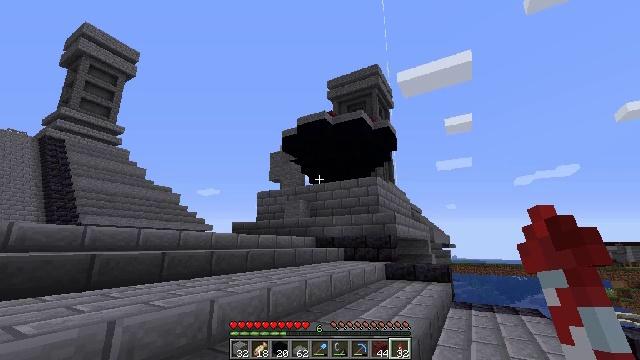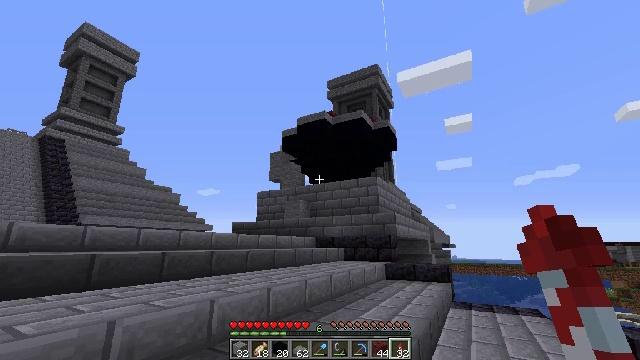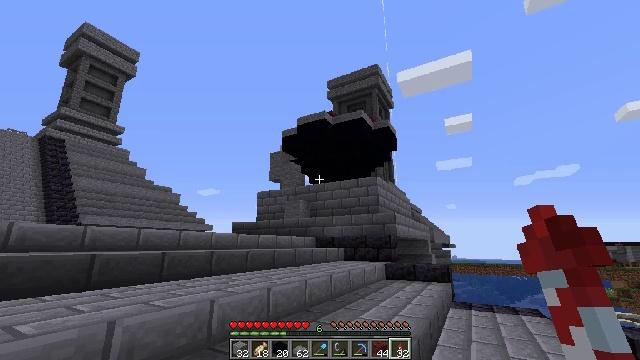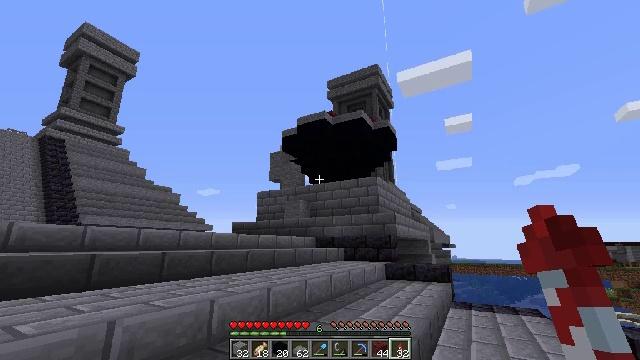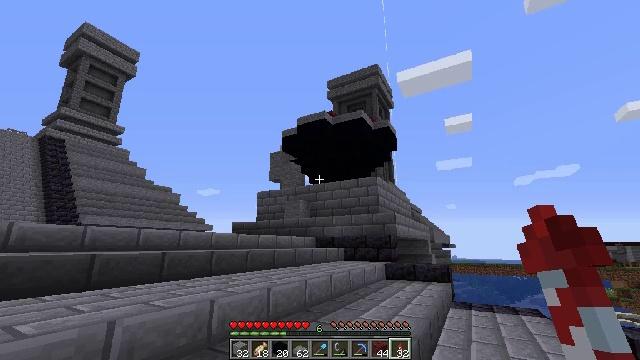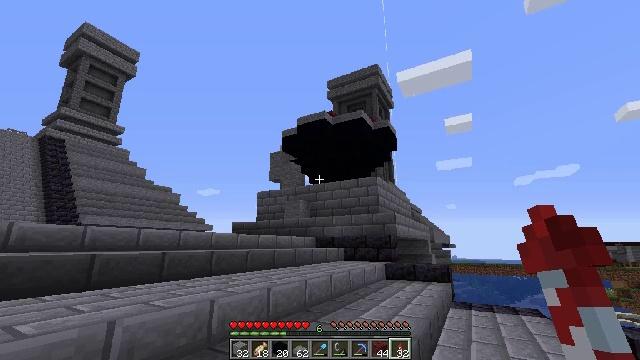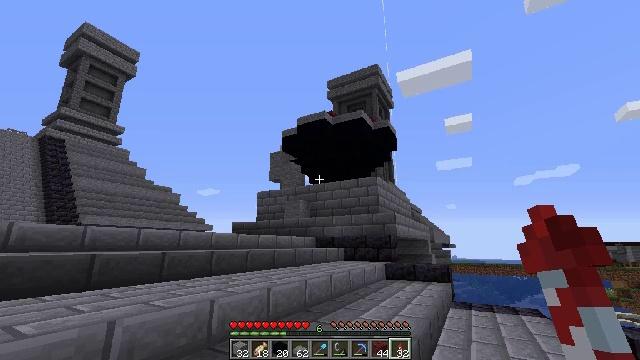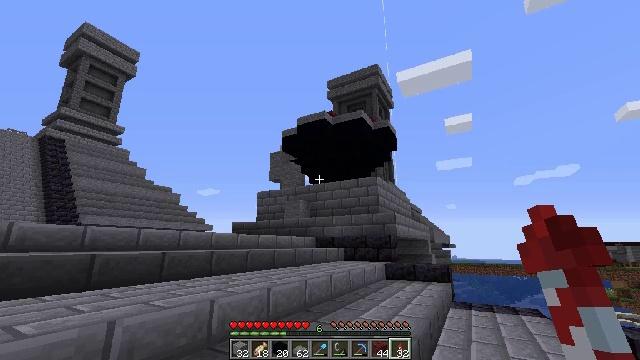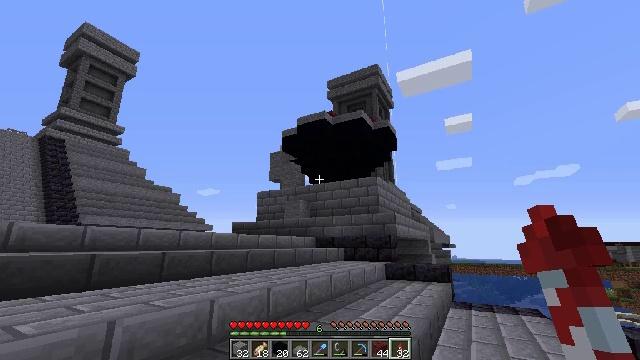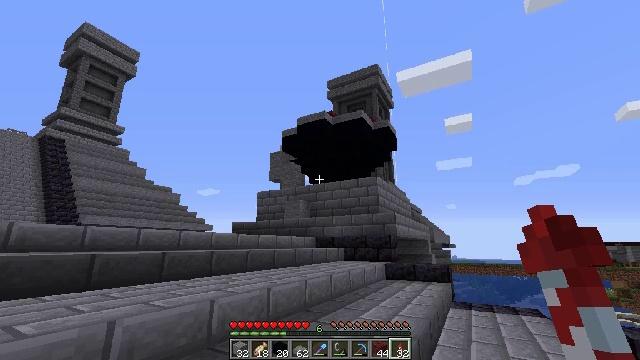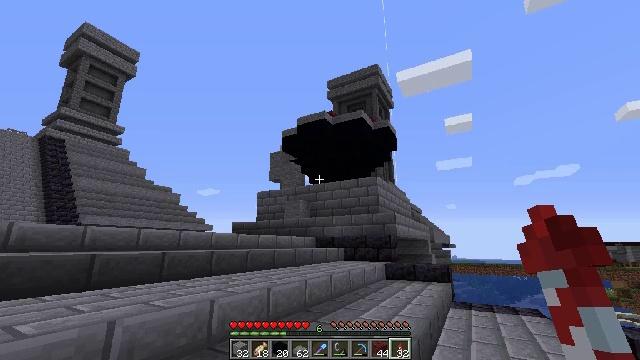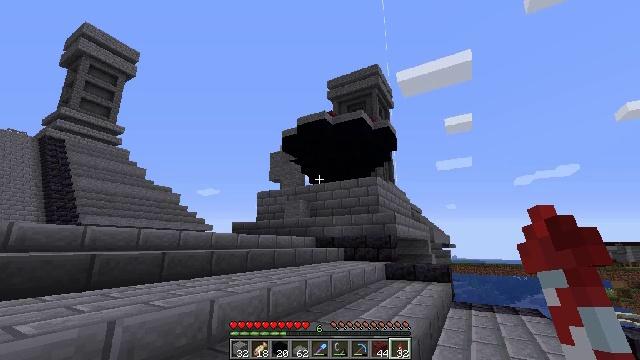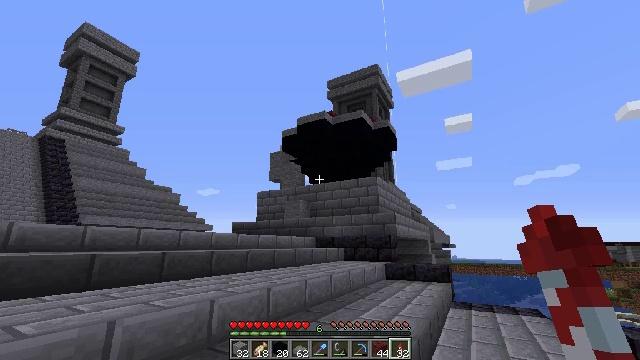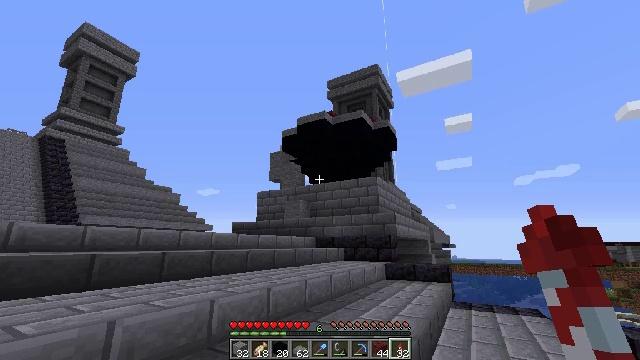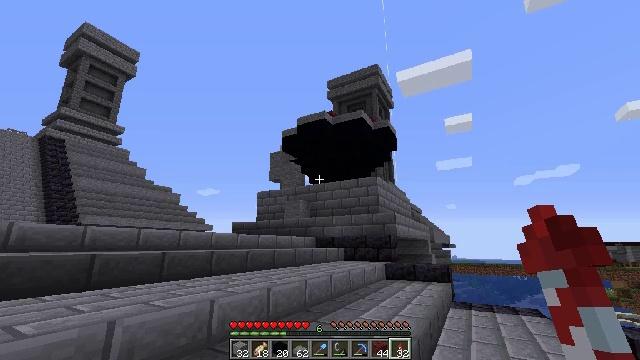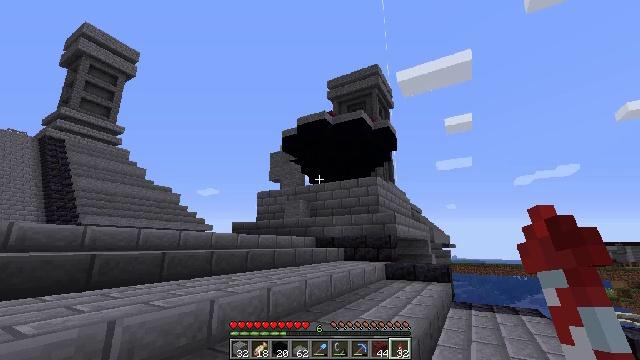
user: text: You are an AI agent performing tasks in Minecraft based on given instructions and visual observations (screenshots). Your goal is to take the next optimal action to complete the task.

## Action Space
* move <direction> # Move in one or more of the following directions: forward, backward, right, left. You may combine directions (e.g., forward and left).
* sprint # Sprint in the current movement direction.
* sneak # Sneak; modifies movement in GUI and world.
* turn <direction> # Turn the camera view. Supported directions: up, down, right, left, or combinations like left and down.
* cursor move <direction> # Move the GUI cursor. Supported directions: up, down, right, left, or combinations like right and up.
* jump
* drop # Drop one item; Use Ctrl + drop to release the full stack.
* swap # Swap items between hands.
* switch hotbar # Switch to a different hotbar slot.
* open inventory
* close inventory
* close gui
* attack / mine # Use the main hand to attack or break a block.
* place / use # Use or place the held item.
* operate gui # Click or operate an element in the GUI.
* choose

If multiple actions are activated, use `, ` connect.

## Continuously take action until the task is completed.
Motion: motion action
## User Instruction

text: Combine materials to make white concrete powder.
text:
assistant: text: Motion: no_op
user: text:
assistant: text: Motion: no_op
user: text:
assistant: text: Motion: no_op
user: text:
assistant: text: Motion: no_op
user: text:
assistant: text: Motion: no_op
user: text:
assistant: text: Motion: no_op
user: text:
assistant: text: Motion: no_op
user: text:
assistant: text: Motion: no_op
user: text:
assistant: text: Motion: no_op
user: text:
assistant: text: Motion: no_op
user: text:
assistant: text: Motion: no_op
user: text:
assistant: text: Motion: no_op
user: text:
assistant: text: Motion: no_op
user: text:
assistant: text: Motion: no_op
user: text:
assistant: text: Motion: no_op
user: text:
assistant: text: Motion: no_op
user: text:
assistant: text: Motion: no_op
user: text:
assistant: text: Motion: no_op
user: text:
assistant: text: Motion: no_op
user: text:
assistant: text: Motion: no_op
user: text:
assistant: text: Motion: no_op
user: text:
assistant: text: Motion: no_op
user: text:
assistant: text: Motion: no_op
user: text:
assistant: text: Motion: no_op
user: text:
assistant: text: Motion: no_op
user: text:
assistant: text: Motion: no_op
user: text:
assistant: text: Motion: no_op
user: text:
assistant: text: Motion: no_op
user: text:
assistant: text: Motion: no_op
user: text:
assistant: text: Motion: no_op